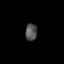
Tissue: lung
Cell type: Myeloid cells
Senescence score: 0.1683
Nuclear area (px): 195
Mean DAPI intensity: 83.451